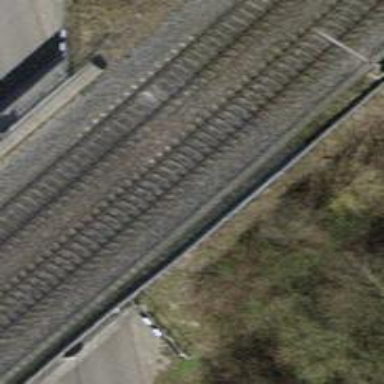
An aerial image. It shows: Single-track electrified railway with contact line.